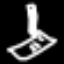
Label: pencil